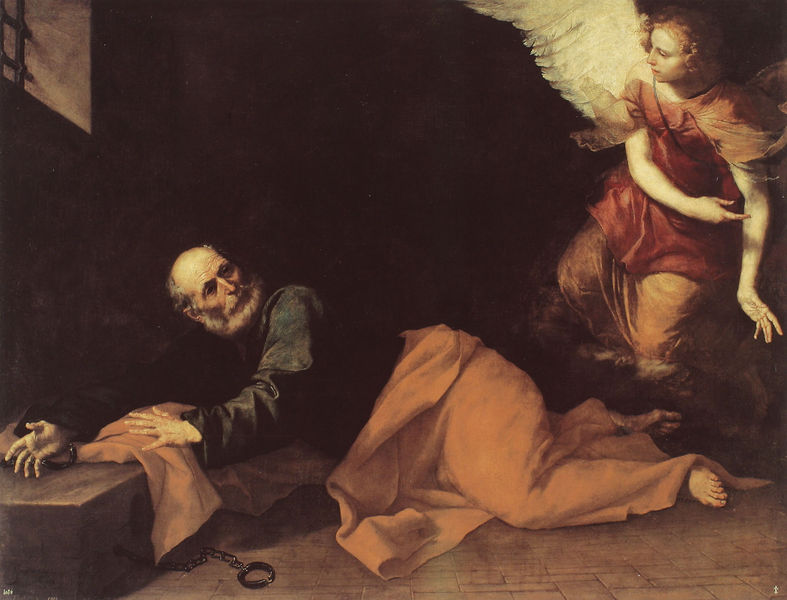
Titel: Die Erlösung des hl. Peters
Künstler: Jusepe de Ribera
Institution: Madrid, Museo del Prado
Schlagwörter: dunkel, flügel, mann, schatten, umhang, fenster, hell, holz, licht, rot, tuch, alt, bart, historie, stein, bild, öl, gitter, boden, kamin, engel, fesseln, liegen, alter mann, kette, bank, ölgemälde, window, glatze, stufe, liegend, alter, gefangen, ketten, furcht, leinwand, beten, gebet, besuch, gefängnis, kerker, dunkle, angel, treppenstufe, schlüssel, steinboden, gefangener, myth, petrus, gefallen, fesnter, fessel, renaissance, betender, steinstufe, paulus, liegefigur, handschelle, bible, eisenkette, aalt, chain, befreiiung, eisenfessel, ketten gespregnt